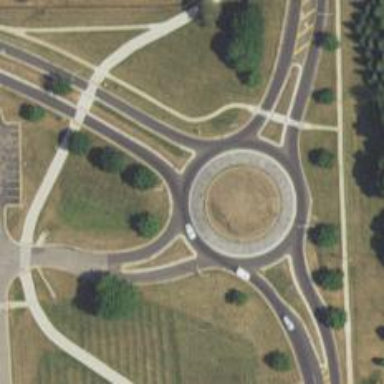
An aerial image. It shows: Tertiary road that leads to roundabout.